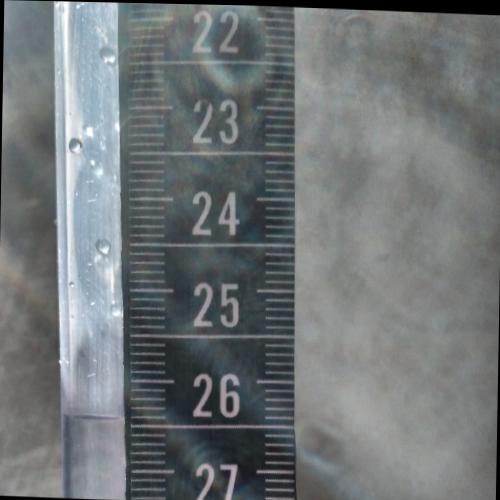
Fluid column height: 26.9 cm